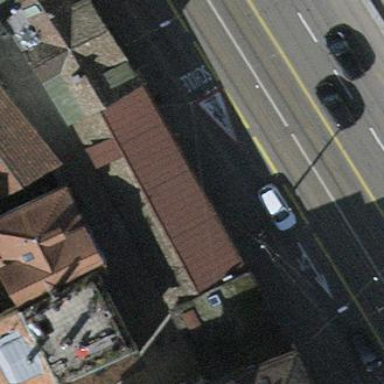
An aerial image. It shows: Retail building.